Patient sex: F
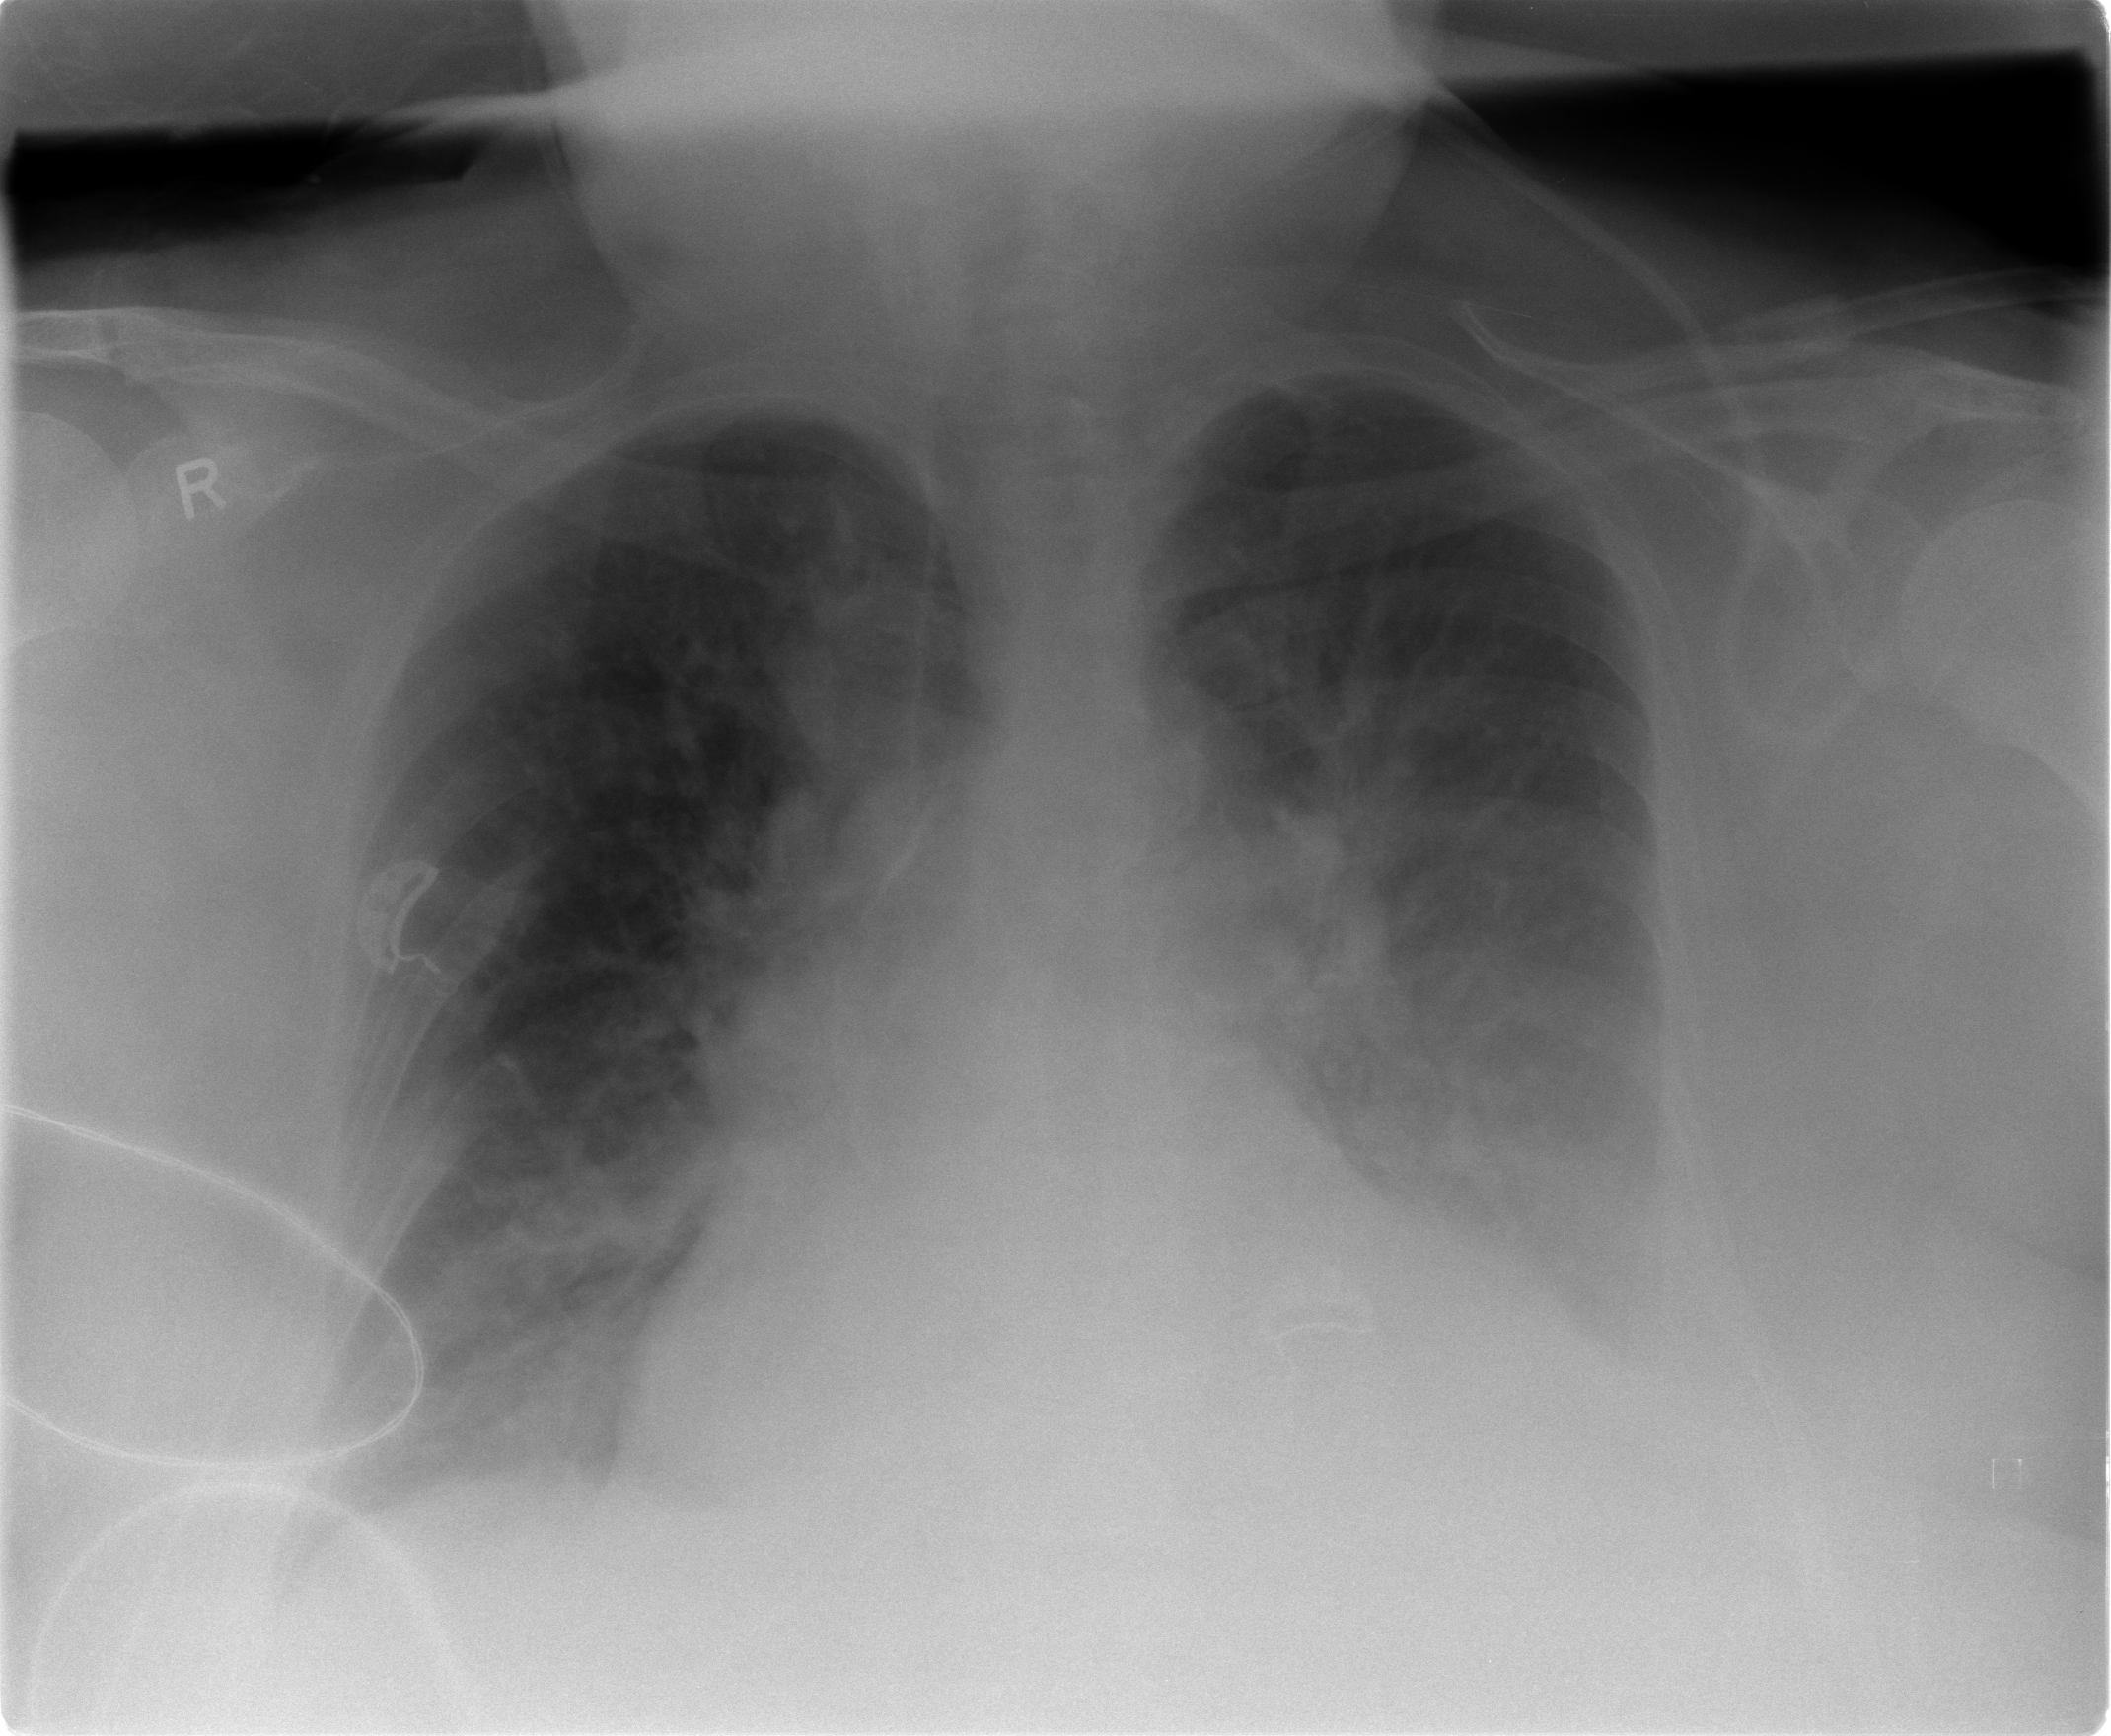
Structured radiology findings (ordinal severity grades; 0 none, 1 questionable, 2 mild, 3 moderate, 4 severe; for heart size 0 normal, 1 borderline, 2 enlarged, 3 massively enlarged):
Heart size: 2
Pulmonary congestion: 2
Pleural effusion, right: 0
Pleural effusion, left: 2
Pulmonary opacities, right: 2
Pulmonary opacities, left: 2
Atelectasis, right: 2
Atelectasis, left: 2